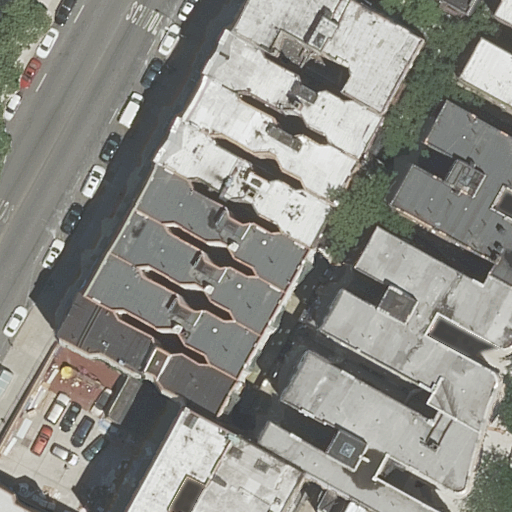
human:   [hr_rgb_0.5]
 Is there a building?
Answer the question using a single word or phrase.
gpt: yes

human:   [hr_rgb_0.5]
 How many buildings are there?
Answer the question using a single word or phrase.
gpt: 17

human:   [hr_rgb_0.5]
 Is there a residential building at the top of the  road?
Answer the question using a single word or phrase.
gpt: yes

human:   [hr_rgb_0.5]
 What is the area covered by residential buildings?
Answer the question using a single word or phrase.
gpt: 4786m2

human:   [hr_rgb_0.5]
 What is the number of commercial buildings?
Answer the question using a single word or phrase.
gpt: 0

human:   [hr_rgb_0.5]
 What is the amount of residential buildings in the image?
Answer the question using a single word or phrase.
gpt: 16

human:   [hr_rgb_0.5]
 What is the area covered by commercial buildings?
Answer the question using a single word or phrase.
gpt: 0m2

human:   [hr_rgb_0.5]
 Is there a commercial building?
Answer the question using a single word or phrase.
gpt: no

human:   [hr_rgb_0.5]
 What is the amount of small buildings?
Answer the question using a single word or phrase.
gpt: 3

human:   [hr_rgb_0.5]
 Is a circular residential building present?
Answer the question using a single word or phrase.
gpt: no

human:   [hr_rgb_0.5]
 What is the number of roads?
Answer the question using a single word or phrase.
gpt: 1

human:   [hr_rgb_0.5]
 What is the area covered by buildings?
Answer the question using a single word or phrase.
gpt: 5000m2

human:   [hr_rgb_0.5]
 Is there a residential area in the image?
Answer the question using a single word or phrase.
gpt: yes

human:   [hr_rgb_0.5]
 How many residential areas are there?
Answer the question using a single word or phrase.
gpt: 1

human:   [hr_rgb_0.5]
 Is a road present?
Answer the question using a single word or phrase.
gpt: yes

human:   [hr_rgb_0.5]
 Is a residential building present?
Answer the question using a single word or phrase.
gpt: yes

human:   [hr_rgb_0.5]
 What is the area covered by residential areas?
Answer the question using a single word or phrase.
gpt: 4140m2

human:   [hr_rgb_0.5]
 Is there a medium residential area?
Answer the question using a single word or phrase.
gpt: no

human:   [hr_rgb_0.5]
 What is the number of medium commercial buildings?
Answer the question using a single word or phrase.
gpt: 0

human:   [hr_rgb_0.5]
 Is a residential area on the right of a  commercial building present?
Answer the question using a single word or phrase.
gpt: no

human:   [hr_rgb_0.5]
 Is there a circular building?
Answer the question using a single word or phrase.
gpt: no

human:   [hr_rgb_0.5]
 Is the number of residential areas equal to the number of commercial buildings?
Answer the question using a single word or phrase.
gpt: no

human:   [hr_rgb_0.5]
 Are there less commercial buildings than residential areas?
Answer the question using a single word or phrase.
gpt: yes

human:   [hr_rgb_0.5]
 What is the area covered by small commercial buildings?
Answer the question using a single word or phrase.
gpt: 0m2

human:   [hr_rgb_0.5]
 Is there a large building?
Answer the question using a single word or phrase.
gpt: yes

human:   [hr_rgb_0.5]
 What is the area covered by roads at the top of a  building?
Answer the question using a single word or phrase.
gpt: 0m2

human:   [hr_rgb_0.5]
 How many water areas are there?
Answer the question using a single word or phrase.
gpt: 0

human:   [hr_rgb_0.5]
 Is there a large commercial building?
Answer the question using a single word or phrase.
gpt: no

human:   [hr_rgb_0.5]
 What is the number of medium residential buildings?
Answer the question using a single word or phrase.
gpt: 11

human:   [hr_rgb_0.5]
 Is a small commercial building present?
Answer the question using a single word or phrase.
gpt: no

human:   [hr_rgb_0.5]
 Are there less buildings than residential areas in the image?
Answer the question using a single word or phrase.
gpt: no

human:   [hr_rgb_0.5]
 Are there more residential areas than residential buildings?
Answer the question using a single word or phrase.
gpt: no

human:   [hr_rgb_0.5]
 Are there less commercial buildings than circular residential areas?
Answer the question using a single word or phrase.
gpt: no

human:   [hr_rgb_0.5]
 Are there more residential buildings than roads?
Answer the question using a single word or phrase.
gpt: yes

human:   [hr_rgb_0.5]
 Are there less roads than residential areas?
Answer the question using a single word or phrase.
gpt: no

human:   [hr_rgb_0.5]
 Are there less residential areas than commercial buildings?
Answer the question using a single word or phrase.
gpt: no

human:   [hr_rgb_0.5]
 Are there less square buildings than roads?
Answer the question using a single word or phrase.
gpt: yes

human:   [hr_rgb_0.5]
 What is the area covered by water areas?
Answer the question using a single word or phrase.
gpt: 0m2

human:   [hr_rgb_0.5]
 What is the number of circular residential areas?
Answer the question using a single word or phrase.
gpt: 0

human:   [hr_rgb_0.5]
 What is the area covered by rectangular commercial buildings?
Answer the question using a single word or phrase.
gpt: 0m2

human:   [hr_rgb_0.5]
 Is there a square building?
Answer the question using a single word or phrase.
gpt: no

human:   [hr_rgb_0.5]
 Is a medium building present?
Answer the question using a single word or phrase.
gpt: yes

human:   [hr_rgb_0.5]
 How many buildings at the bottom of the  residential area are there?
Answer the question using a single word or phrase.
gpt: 17

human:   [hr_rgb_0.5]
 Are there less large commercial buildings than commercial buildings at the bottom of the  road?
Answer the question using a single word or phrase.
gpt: no

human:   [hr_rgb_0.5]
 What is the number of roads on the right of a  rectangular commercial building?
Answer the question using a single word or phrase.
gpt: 0

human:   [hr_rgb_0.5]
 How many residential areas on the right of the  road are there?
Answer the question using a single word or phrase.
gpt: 0

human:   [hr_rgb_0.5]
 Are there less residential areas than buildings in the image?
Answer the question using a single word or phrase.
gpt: yes

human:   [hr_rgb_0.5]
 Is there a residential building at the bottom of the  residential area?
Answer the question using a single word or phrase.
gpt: yes

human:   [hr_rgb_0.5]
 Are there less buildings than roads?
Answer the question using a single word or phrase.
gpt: no

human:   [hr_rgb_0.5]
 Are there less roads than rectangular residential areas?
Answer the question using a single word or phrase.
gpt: no

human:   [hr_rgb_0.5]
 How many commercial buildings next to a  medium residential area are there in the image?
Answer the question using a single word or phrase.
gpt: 0

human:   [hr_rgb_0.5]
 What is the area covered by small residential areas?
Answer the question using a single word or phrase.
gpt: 0m2

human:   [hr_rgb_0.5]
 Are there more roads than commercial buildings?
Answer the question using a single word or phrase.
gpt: yes

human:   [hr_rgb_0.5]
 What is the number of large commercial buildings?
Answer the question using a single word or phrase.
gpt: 0

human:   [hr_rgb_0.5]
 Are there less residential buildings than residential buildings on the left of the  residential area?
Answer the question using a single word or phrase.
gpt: no

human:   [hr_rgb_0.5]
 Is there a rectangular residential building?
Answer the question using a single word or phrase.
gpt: yes

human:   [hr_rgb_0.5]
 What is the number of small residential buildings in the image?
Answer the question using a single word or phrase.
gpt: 3

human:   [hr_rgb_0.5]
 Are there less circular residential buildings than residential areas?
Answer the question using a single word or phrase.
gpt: yes

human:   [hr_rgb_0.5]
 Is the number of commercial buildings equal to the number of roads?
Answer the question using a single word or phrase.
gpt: no

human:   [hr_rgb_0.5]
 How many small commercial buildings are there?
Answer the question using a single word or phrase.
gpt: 0

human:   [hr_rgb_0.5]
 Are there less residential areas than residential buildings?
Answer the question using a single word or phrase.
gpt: yes

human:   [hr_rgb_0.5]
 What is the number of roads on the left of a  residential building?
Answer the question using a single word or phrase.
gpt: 1

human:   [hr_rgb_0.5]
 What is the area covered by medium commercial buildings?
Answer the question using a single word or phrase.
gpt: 0m2

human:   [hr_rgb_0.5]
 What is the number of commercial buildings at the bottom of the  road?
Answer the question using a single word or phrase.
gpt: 0